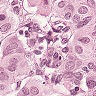
Metastatic tissue present: yes